Question:
Tell me where the property "__proto_" is stored ?
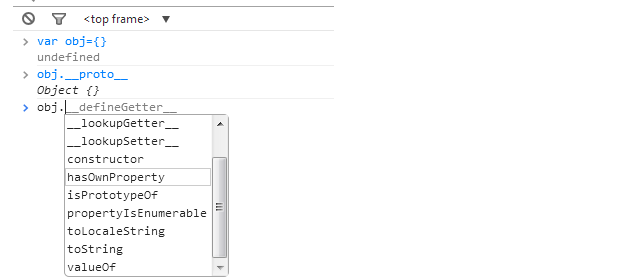
Answer: It's inherited from 'Object.prototype':
'''
({}).hasOwnProperty('__proto__') // false
Object.prototype.hasOwnProperty('__proto__') // true
'''
And according to <URL>,
> There is nothing special about the '__proto__' property. It is simply
an accessor property -- a property consisting of a getter function and
a setter function -- on <URL>. A property access for
"'__proto__'" that eventually consults <URL> will find this
property, but an access that does not consult <URL> will
not find it. If some other "'__proto__'" property is found before
<URL> is consulted, that property will hide the one found
on <URL>.
Note this property isn't standard and some browsers may not have it. The standard way is:
- 'Object.getPrototypeOf''[[Prototype]]'- 'Object.setPrototypeOf''[[Prototype]]'